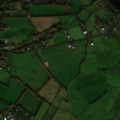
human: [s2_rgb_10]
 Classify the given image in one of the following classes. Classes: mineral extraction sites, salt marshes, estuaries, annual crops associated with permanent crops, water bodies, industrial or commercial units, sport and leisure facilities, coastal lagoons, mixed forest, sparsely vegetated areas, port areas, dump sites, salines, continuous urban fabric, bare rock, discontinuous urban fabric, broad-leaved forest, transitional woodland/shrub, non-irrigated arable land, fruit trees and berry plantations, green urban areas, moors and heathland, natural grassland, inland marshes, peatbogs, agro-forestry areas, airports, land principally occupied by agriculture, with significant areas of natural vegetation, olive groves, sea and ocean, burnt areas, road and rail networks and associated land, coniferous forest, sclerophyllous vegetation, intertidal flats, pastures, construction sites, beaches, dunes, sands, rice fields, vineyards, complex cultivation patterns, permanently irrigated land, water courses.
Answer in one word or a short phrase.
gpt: pastures, land principally occupied by agriculture, with significant areas of natural vegetation, peatbogs